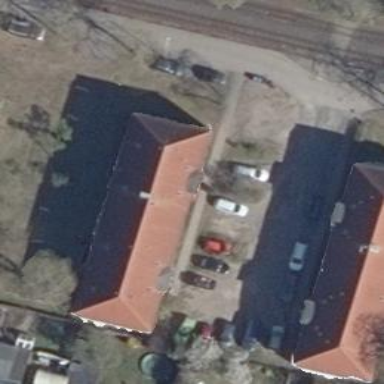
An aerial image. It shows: Hipped roof on apartment building.